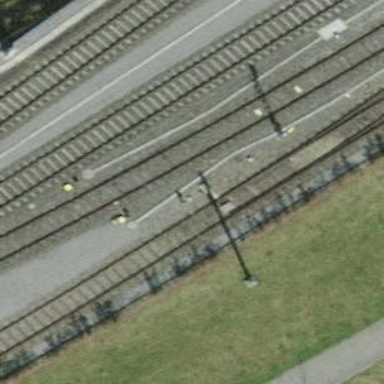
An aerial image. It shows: Railway switch.